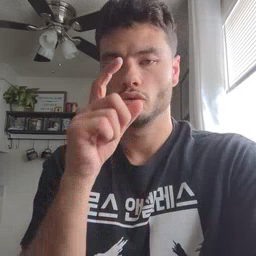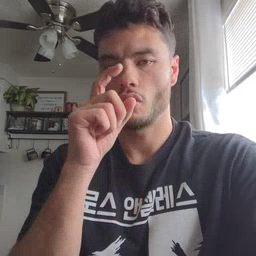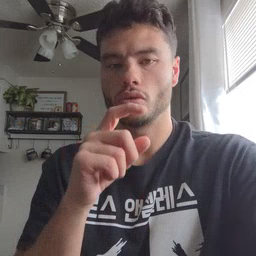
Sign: doll